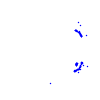
Particle: kaon